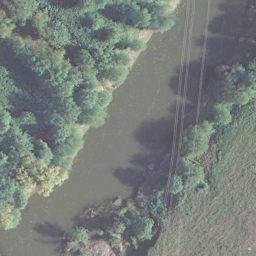
Label: river